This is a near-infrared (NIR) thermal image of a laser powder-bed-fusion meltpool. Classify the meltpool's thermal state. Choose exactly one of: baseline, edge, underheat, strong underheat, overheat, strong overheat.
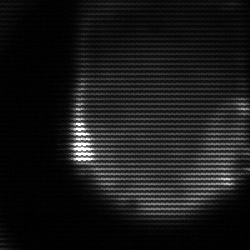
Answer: edge